九年级 · 画法几何学
(本小题8.0分)

如图, $P A, P B$ 分别与 $\odot O$ 相切于 $A, B$ 两点, $C$ 是 $\overparen{A B}$ 上任意一点, 过点 $C$ 作 $\odot O$ 的切线, 分别与 $P A, P B$ 相交于 $D, E$ 两点, 若 $P A=P B=5 \mathrm{~cm}$, 求 $\triangle P D E$ 的周长.

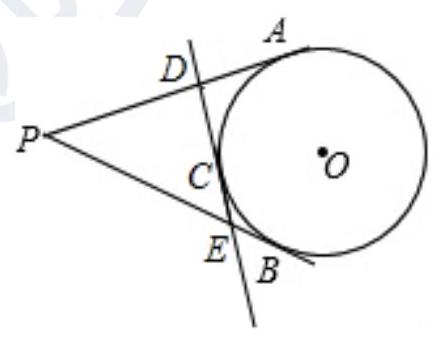
答案: 解: $\because P A$ 与 $P B$ 分别切 $\odot O$ 于 $A 、 B$ 两点, $D E$ 切 $\odot O$ 于 $C$,

$\therefore P A=P B=5 \mathrm{~cm}, D A=D C, E C=E B$

$\therefore \triangle P D E$ 的周长 $=P D+P E+D C+E C=P D+D A+P E+E B=P A+P B=10 \mathrm{~cm}$.

【解析】由 $P A 、 P B 、 D C 、 E C$ 都为 $\odot O$ 的切线, 根据切线长定理得到 $P A=P B=5 \mathrm{~cm}, D A=D C$, $E C=E B$, 然后把 $\triangle P D E$ 的周长 $=P D+P E+D C+E C$ 进行等线段代换得到 $\triangle P D E$ 的周长 $=P A+$ $P B$, 而 $P A=P B=5 \mathrm{~cm}$, 即可得到 $\triangle P D E$ 的周长.

本题考查了切线长定理: 从圆外一点引圆的两条切线, 切线长相等, 并且这点与圆心的连线平分两切线的夹角.